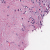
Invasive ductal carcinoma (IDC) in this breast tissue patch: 1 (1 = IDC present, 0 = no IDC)